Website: apple
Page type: address-validator
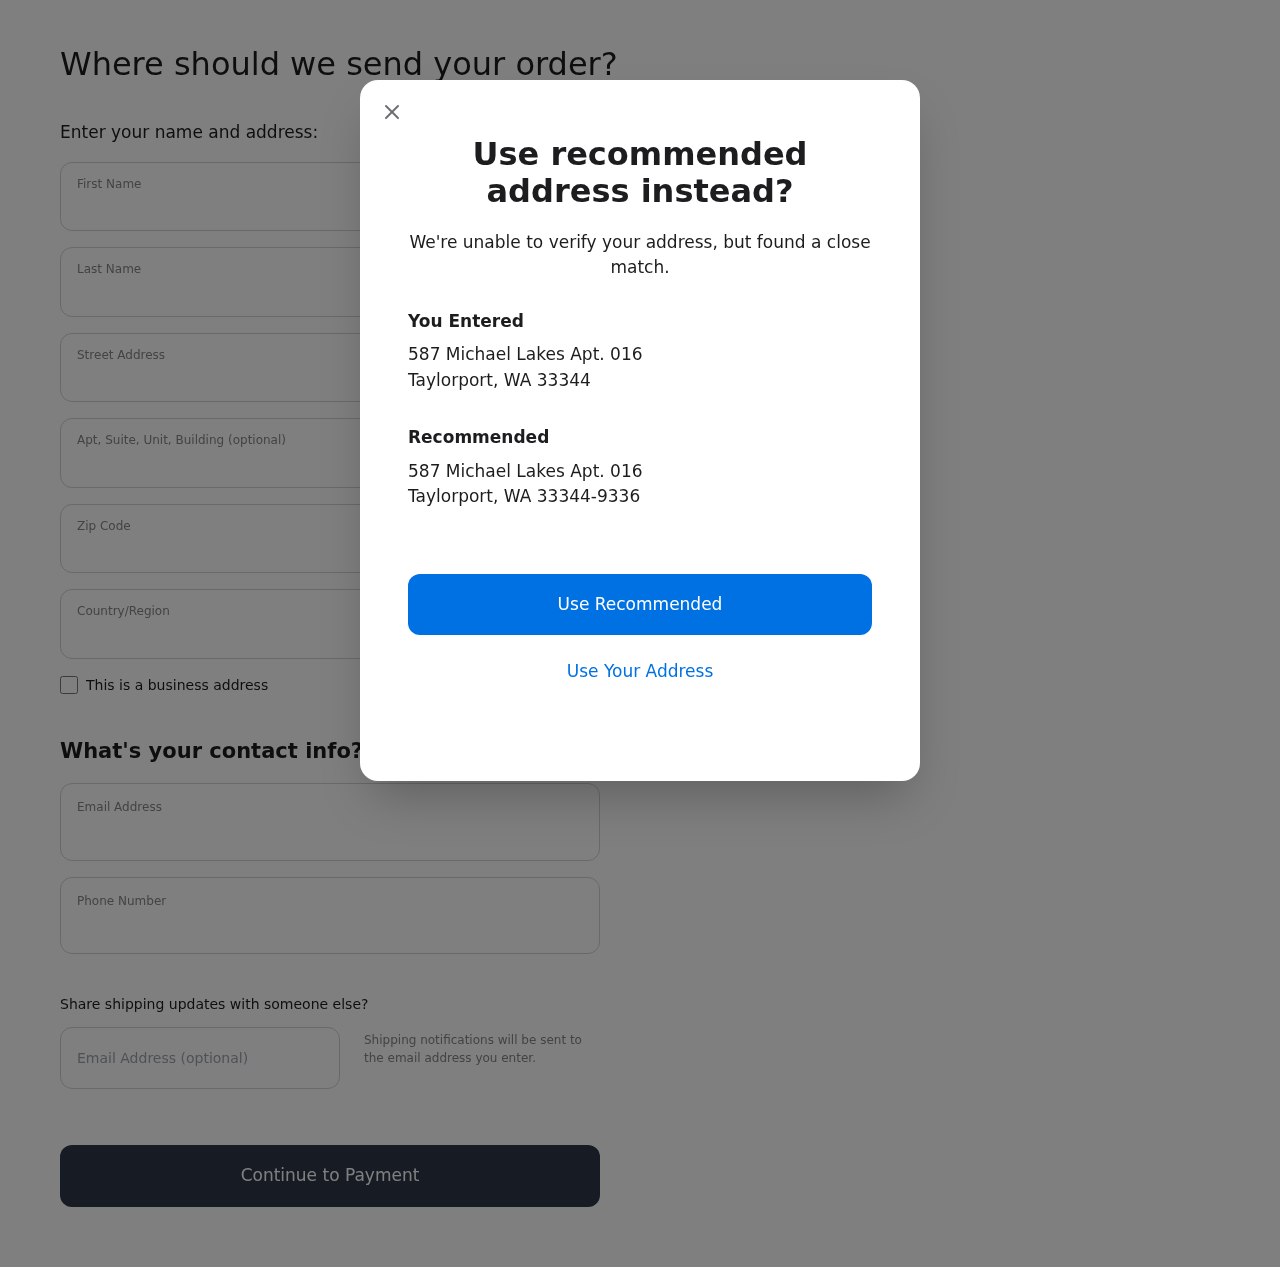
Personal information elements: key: PII_CITY
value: Taylorport
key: PII_COUNTRY
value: United States
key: PII_EMAIL
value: aedwards@gmail.com
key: PII_FIRSTNAME
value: Anthony
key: PII_GIFT_EMAIL
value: donnagonzalez@gmail.com
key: PII_LASTNAME
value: Edwards
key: PII_PHONE
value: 4328931757
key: PII_POSTCODE
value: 33344
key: PII_POSTCODE_FULL
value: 33344-9336
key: PII_STATE_ABBR
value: WA
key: PII_STREET
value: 587 Michael Lakes Apt. 016
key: PII_STREET2
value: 587 Michael Lakes Apt. 016
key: PII_STREET2
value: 94906 Nancy Mews
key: PII_CITY2
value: Taylorport
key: PII_STATE_ABBR2
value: WA